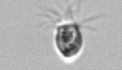
Label: Balanion